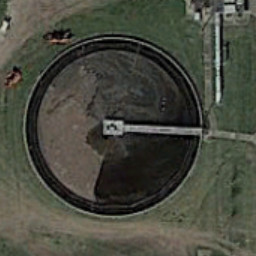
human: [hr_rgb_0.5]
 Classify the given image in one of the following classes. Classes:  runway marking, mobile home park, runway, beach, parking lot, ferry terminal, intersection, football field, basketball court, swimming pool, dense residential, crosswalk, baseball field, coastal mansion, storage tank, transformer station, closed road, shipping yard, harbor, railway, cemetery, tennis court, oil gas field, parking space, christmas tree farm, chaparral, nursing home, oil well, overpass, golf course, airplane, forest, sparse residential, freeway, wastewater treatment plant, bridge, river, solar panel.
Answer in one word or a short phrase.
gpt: wastewater treatment plant